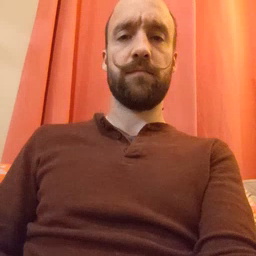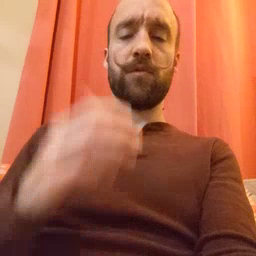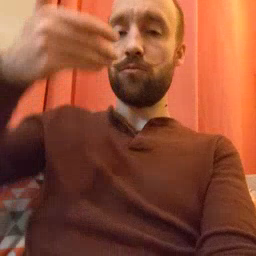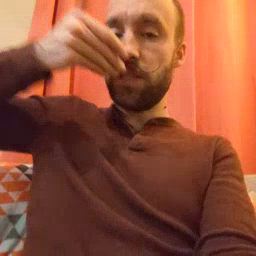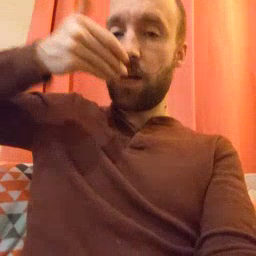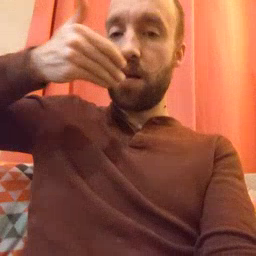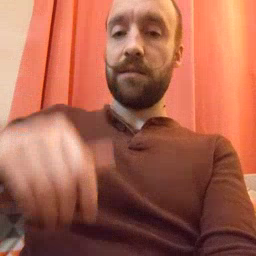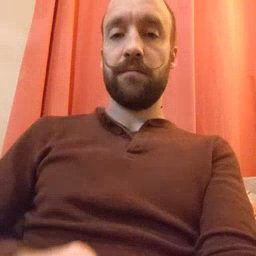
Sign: pizza